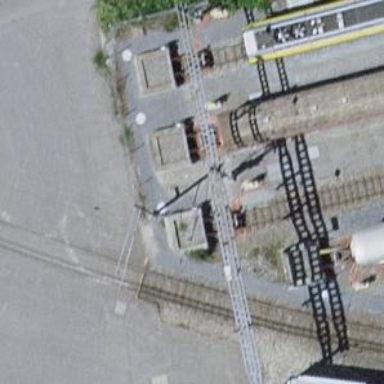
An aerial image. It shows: Railway buffer stop.